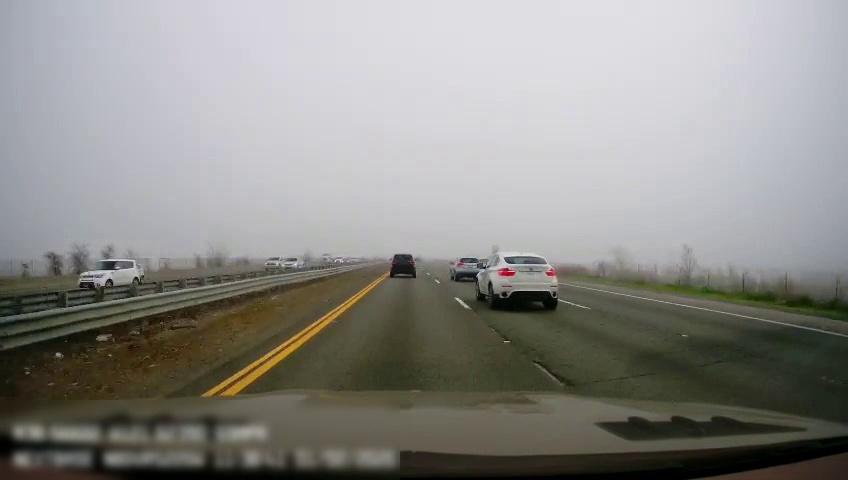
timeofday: Day
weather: Cloudy
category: Drivable Space
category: Drivable Space
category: Vehicles | Car
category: Vehicles | Car
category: Vehicles | Car
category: Vehicles | Car
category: Vehicles | Truck
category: Vehicles | Car
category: Vehicles | Car
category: Vehicles | SUV
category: Vehicles | SUV
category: Vehicles | SUV
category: Lanes | Current Lane
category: Lanes | Current Lane
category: Lanes | Alternate Lane
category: Lanes | Alternate Lane
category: Lanes | Alternate Lane
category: Traffic | Signs